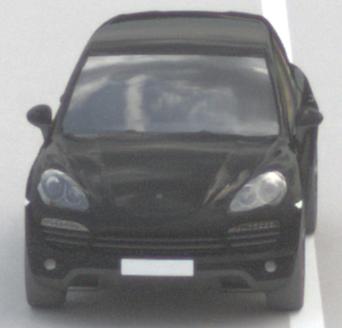
Make: Porsche
Model: Cayenne
Detailed model: Cayenne (958)
Model produced from: 2010/05
Model produced until: 2014/07
Doors: 5
Color: black
Road condition: dry road
Daytime: midday
Contrast: low contrast